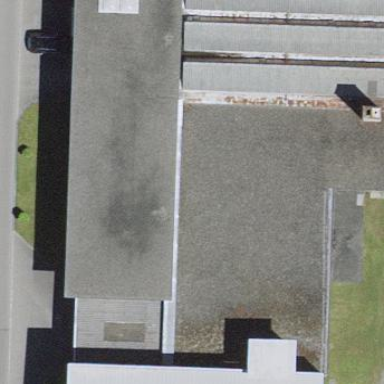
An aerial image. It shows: Industrial building.